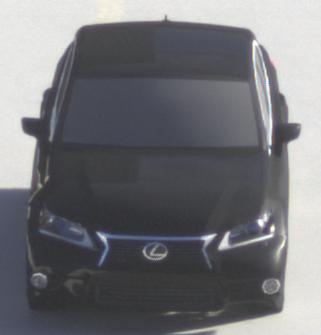
Make: Lexus
Model: GS 250
Detailed model: GS (L10)
Model produced from: 2012/06
Model produced until: 2013/12
Doors: 4
Color: black
Road condition: dry road
Daytime: morning or afternoon
Contrast: medium contrast